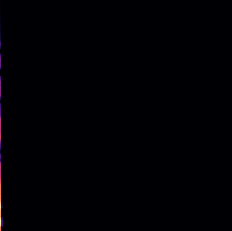
Sound class: Chainsaw